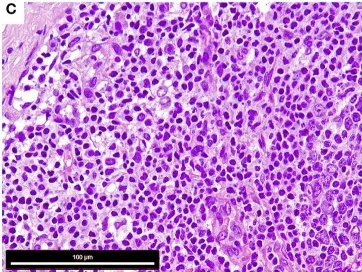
Patient 3, showing extrafollicular B-blasts, and ,plasmablasts, which are polytypic with respect to light chain expression (insert) [C: H&E, 600x.
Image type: pathology (h&e)